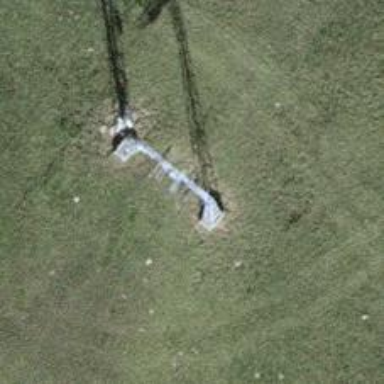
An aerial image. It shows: Pylon used for aerialway.